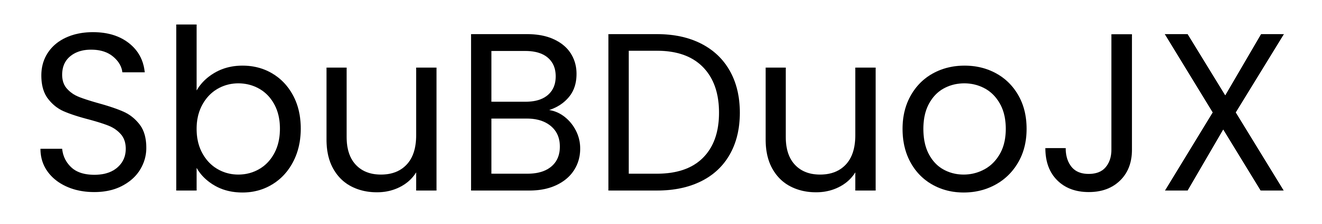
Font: Poppins-Regular